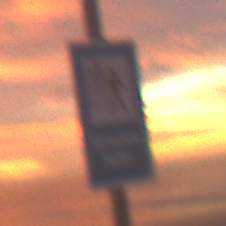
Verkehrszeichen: Verkehrshelfer
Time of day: SunriseSunset
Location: Outdoor (Urban)
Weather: PartlyCloudy
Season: NotSpecified
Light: Natural